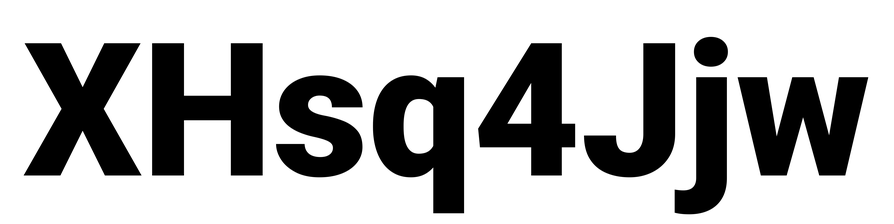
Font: Roboto_Black